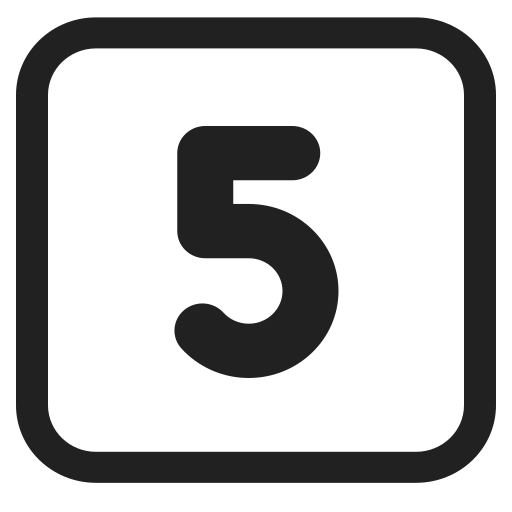
keycap 5 high contrast